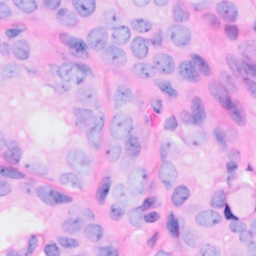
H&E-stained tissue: Breast